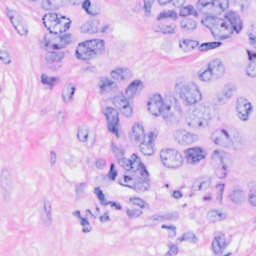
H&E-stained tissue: Breast